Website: macys
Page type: delivery-shipping
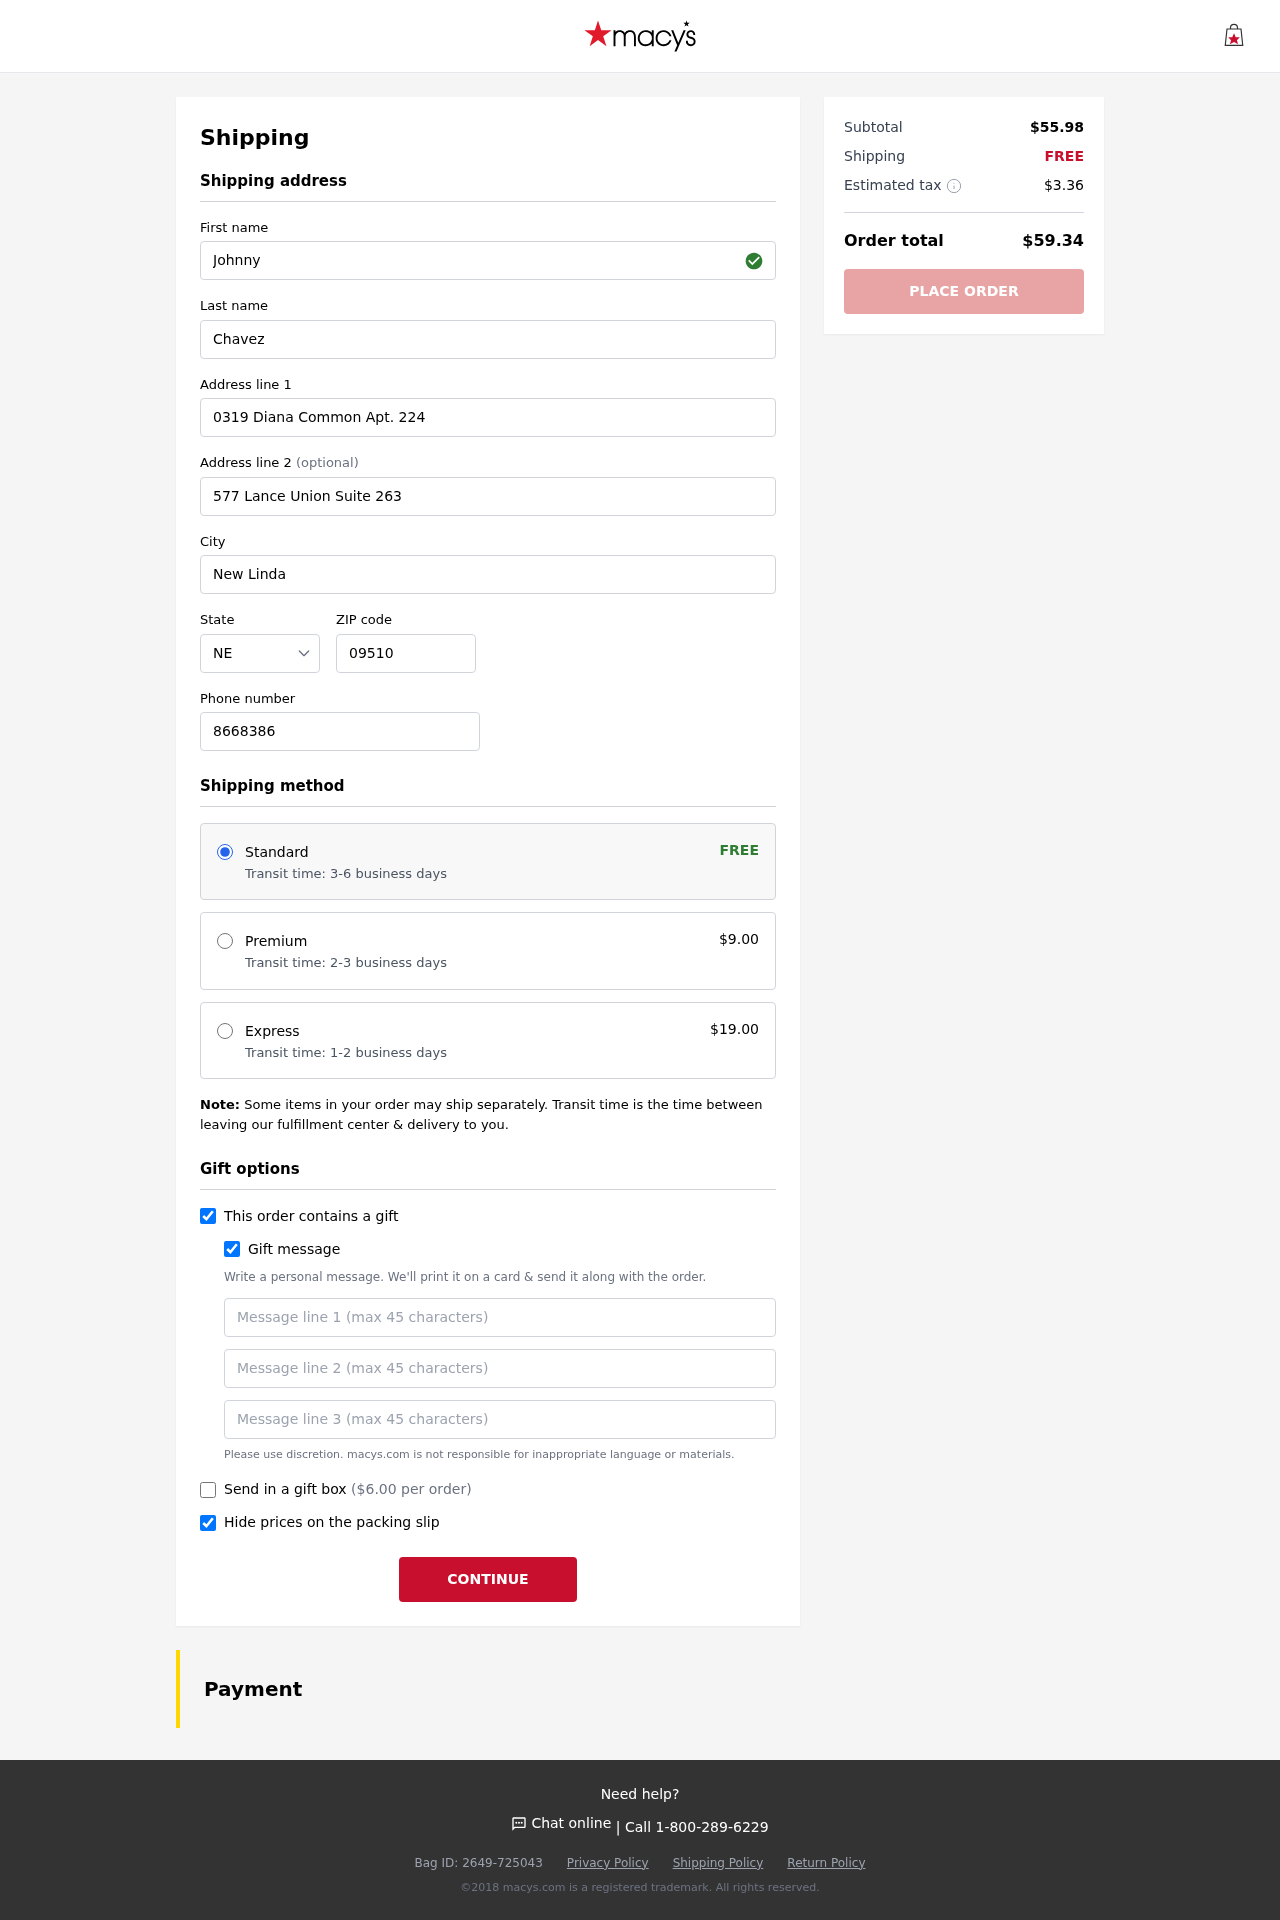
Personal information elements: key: PII_STATE_ABBR
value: NE
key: PII_FIRSTNAME
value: Johnny
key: PII_LASTNAME
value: Chavez
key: PII_STREET
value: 0319 Diana Common Apt. 224
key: PII_STREET2
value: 577 Lance Union Suite 263
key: PII_CITY
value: New Linda
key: PII_POSTCODE
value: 09510
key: PII_PHONE
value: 8668386946
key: PII_GIFT_MESSAGE
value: Hey Brian, I saw this sandstone swatch and thought it would add a great touch to your space. Can’t wait to see how you incorporate it into your new home! Enjoy decorating!  Johnny
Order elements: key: ORDER_SHIPPING_STANDARD
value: Transit time: 3-6 business days
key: ORDER_SHIPPING_COST
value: FREE
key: ORDER_SHIPPING_PREMIUM
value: Transit time: 2-3 business days
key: ORDER_SHIPPING_PREMIUM_PRICE
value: $9.00
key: ORDER_SHIPPING_EXPRESS
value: Transit time: 1-2 business days
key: ORDER_SHIPPING_EXPRESS_PRICE
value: $19.00
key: ORDER_GIFT_BOX_PRICE
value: ($6.00 per order)
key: ORDER_SUBTOTAL
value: $55.98
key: ORDER_SHIPPING_COST2
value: FREE
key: ORDER_TAX
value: $3.36
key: ORDER_TOTAL
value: $59.34